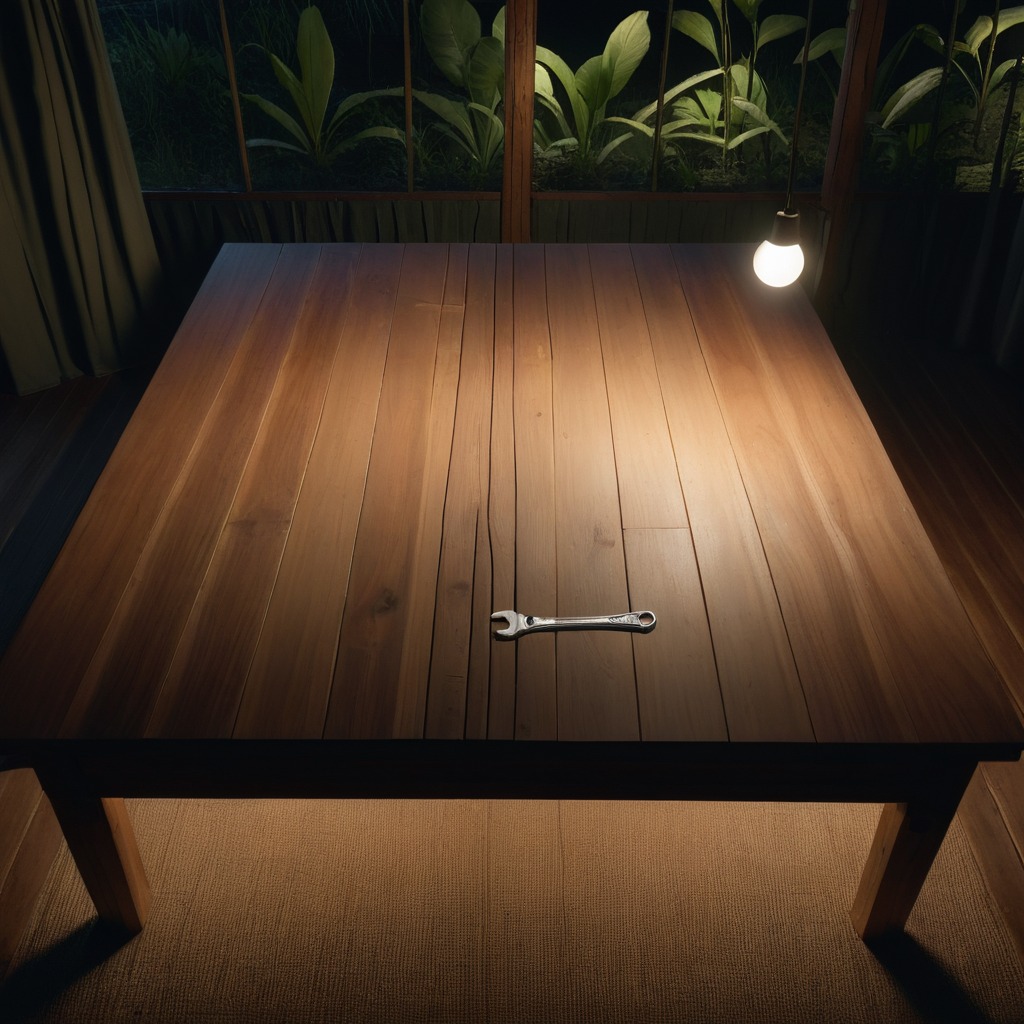
An wrench is lying on the wooden table.